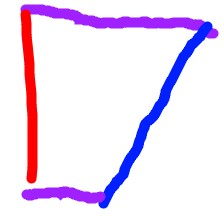
Shape: trapezoid